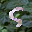
Label: 5